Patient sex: M
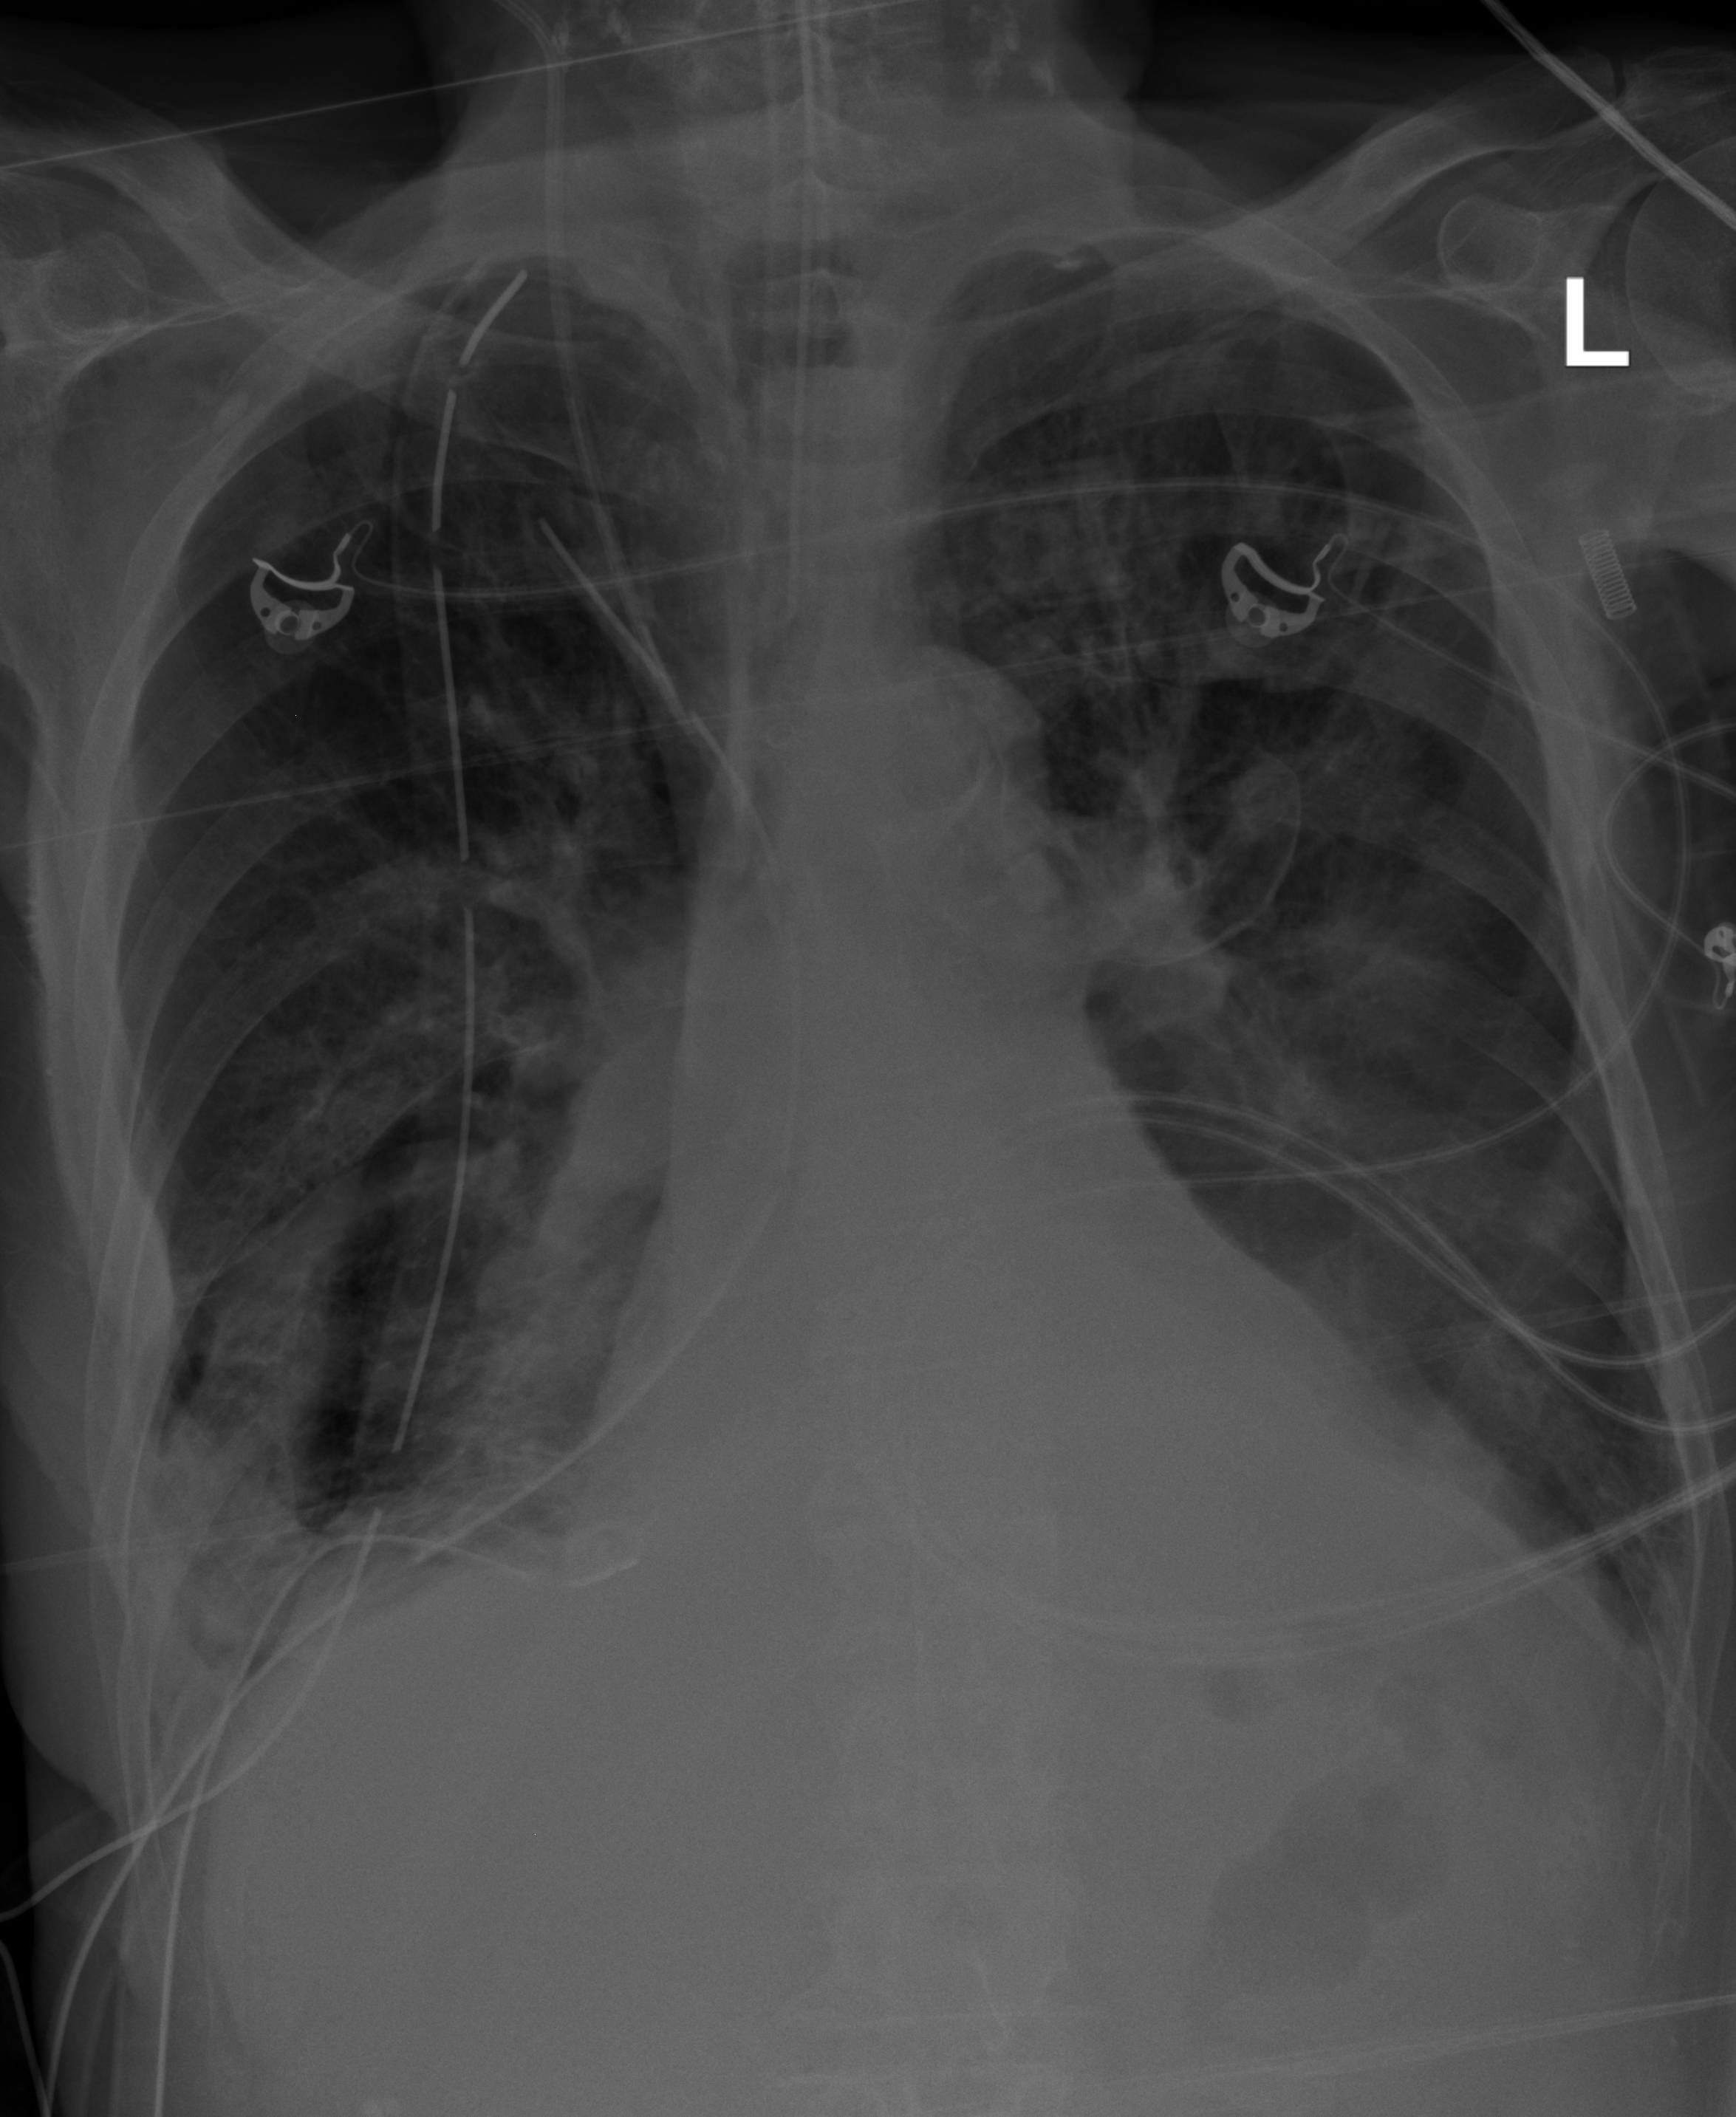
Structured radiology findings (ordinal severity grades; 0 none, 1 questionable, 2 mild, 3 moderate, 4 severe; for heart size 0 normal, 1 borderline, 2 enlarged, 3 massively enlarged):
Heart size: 1
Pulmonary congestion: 0
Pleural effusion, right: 2
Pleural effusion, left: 0
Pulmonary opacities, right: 0
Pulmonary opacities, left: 2
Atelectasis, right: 3
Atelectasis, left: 2